Question: Given the supply, demand, and route table for this logistics problem, what is the minimum total cost? Please provide the answer as an integer.
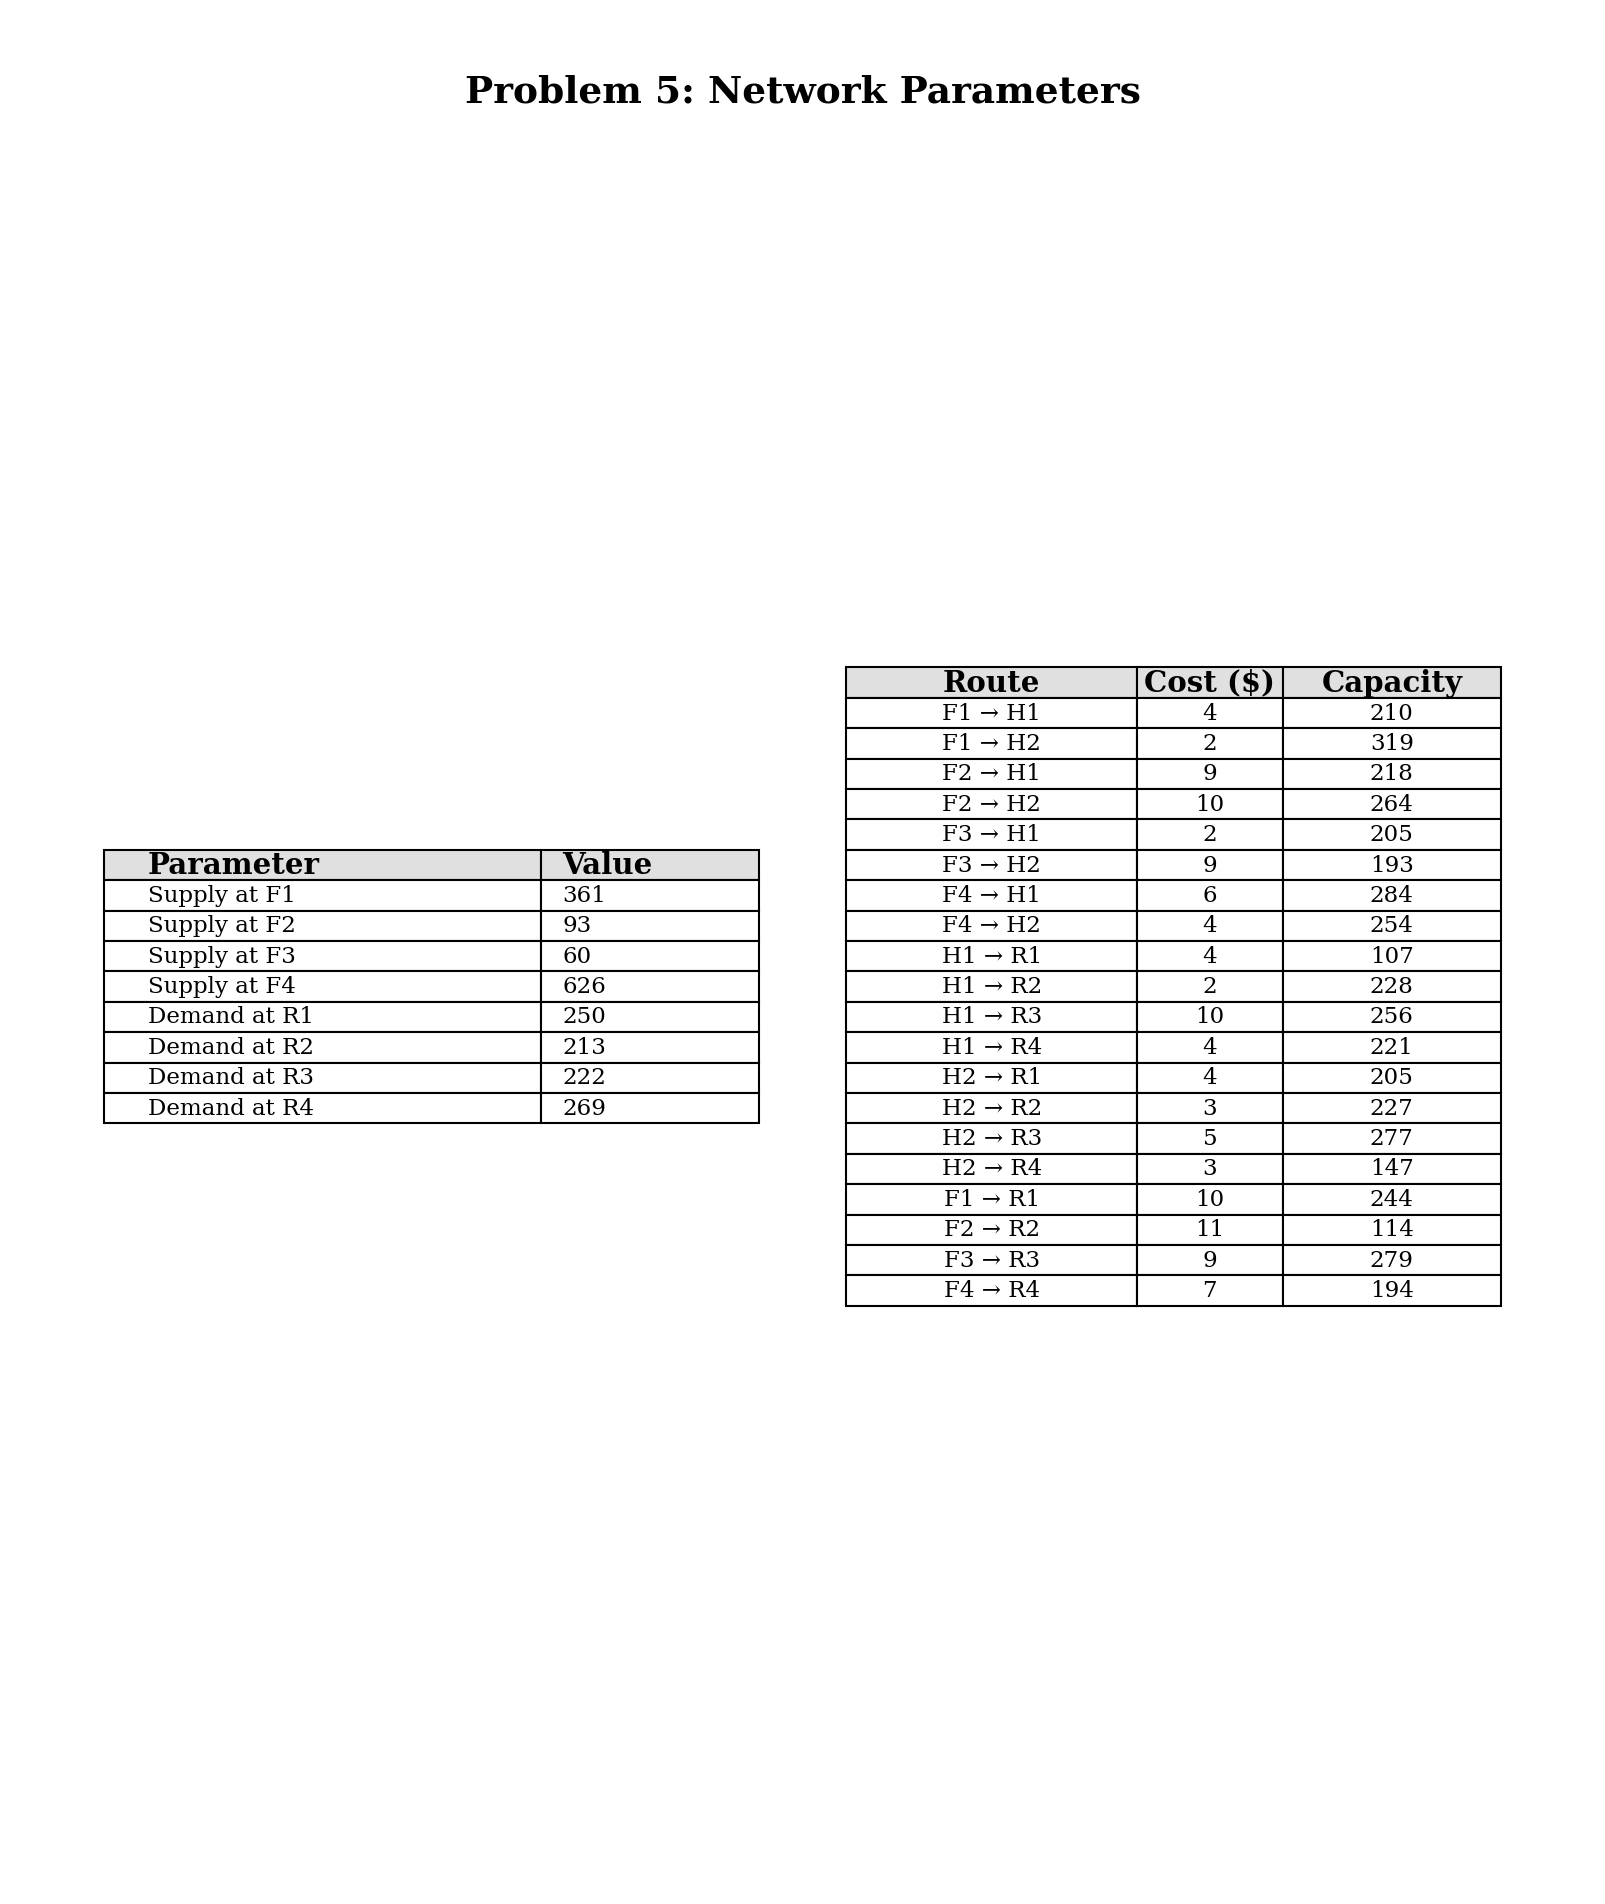
Answer: 6642